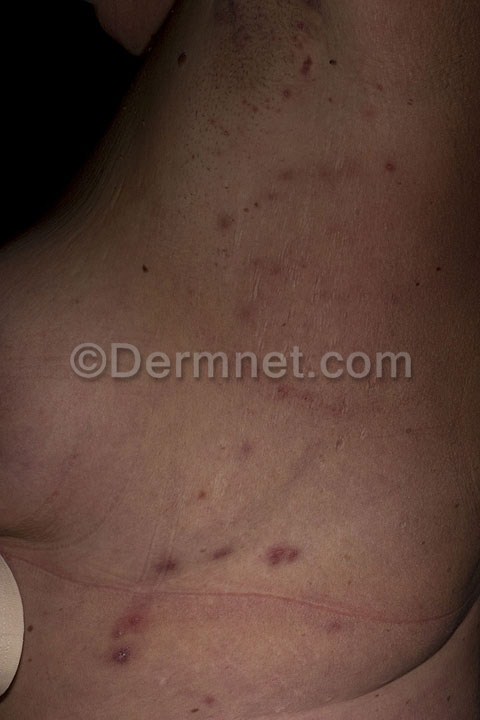
Disease: Acne and Rosacea Photos